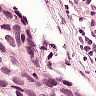
Metastatic tissue present: yes